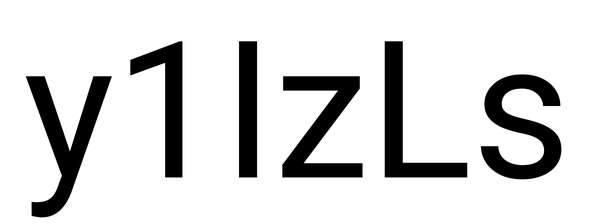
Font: Roboto_Regular